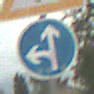
Verkehrszeichen: VorgeschriebeneFahrtrichtungGeradeausOderLinks
Zusatzzeichen oben: Lichtzeichenanlage
Umgebung: Outdoor, Suburban
Tageszeit: MorningAfternoon
Wetter: PartlyCloudy
Licht: Natural
Jahreszeit: NotSpecified
Kontrast: LowContrast